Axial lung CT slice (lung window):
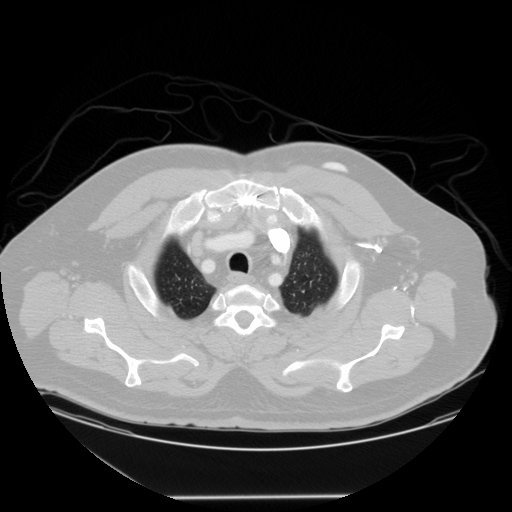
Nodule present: no